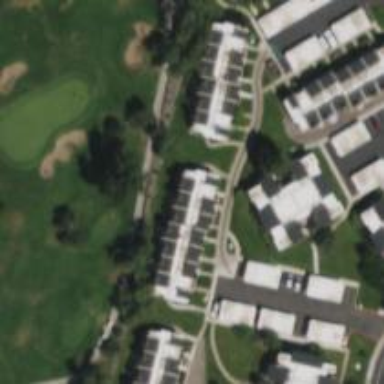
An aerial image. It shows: Service road designated as golf cart path.